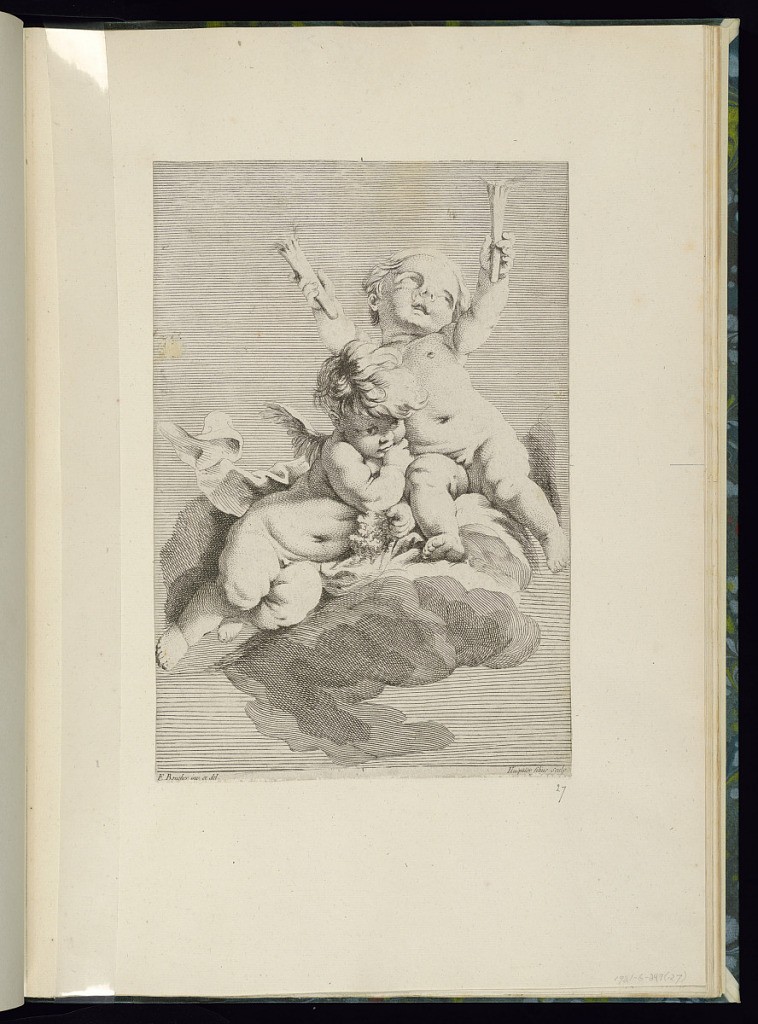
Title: Two Putti
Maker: François Boucher, French, 1703–1770
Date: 1775–84
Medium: Etching on laid paper
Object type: Print
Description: Two winged putti sit together on a cloud, with a piece of fabric wrapped loosely around them. The one to the right holds two small flaming torches, while the other has some foliage in his hand. The plate is signed.